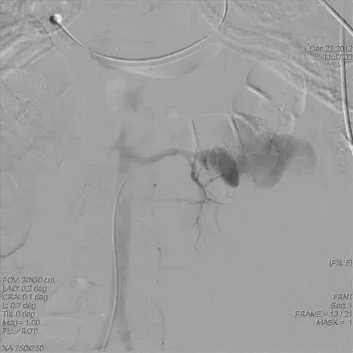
Left renal angiography showed a pseudoaneurysm on a branch of the left renal artery. Active bleeding was detected at the time of the angiogram.
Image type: radiology (x_ray)